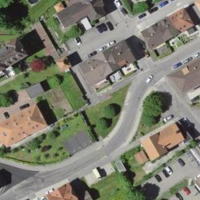
EUNIS habitat code: 54
Species observed at this site:
Asplenium ruta-muraria
Fallopia convolvulus
Galium aparine
Cercopis vulnerata
Prunella vulgaris
Tortula muralis
Symphoricarpos albus
Sedum album
Melilotus officinalis
Papaver rhoeas
Primula vulgaris